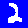
Digit: 2